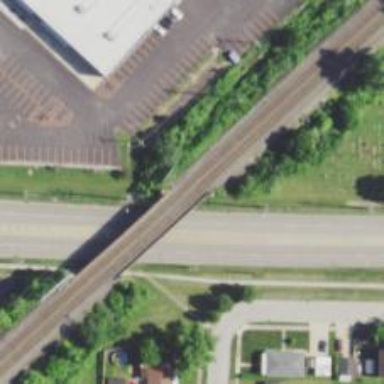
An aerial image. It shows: Bridge over railway line.